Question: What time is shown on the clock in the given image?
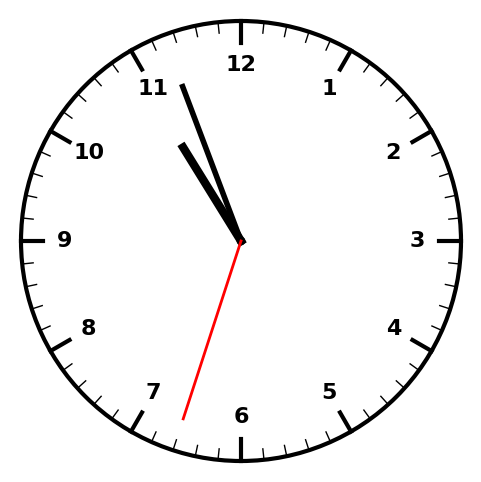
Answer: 10:56:33